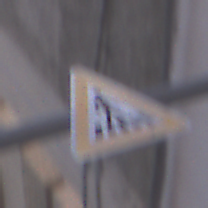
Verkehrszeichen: FussgaengerueberwegLinks
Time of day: MorningAfternoon
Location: Outdoor (Urban)
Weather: PartlyCloudy
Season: NotSpecified
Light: Natural